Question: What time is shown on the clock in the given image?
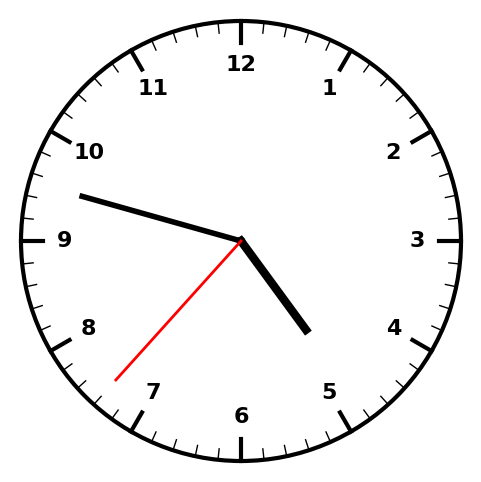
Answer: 04:47:37